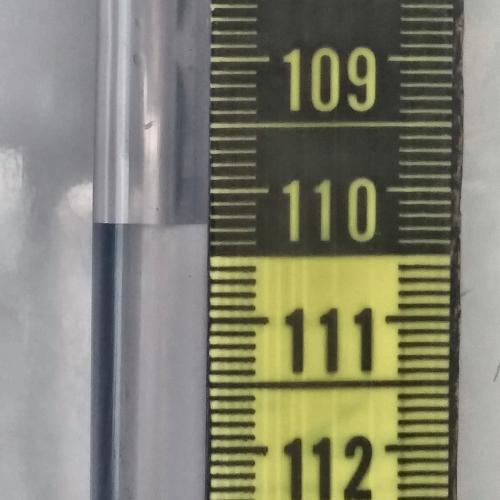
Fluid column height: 110.3 cm